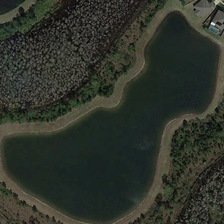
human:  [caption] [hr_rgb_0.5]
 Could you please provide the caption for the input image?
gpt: the color of the pond is black green .

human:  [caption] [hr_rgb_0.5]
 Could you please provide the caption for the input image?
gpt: the color of the pond is black green .

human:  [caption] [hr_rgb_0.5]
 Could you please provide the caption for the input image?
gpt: many green trees are near an irregular pond .

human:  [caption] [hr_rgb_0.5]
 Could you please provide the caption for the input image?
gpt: many green trees are near an irregular pond .

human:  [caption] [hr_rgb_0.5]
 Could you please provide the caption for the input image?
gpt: many green trees are near an irregular pond .